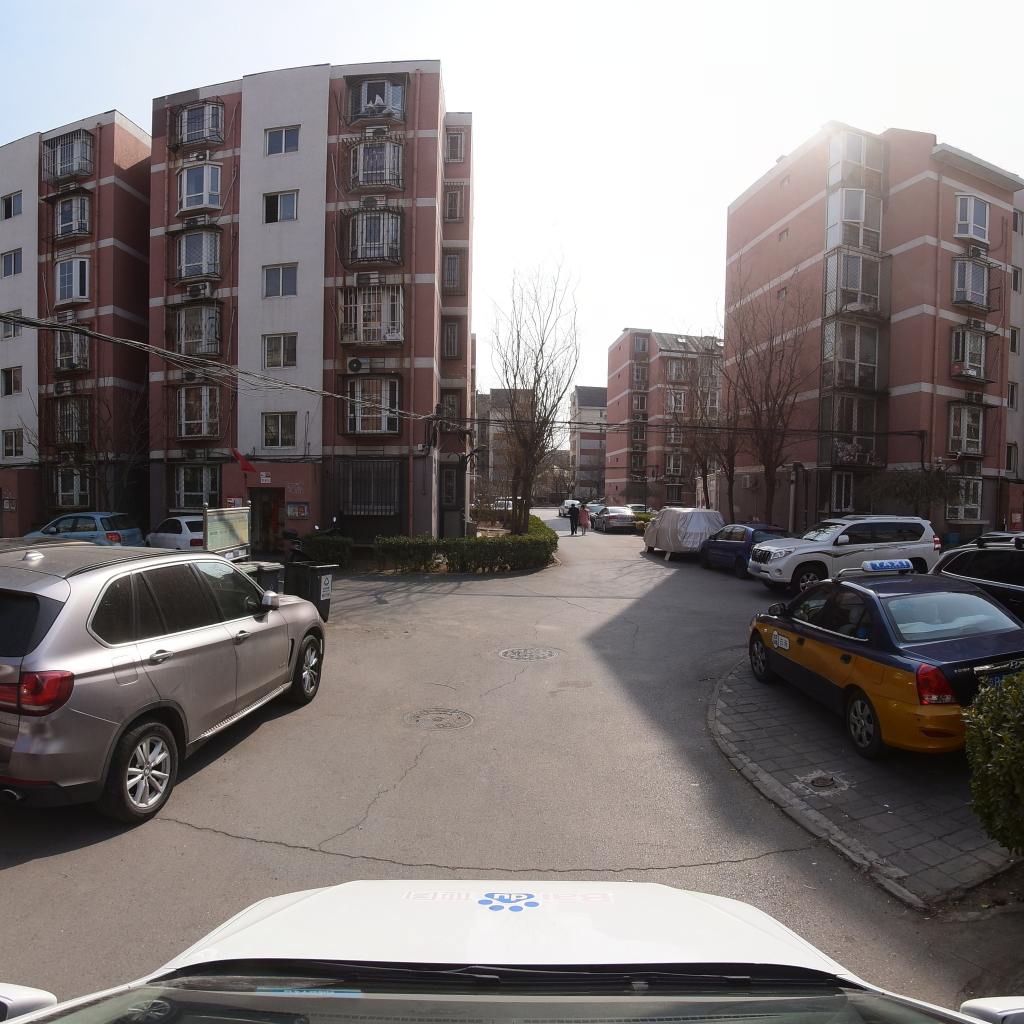
Region: Fengtai
Road damage annotations: longitudinal crack, longitudinal crack, manhole cover, manhole cover, longitudinal crack, transverse crack